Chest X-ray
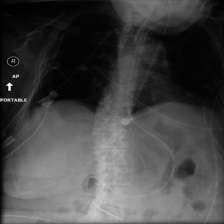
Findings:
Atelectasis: negative
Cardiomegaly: negative
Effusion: negative
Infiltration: negative
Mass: negative
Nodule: negative
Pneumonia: negative
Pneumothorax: negative
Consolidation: negative
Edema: negative
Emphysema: negative
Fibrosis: negative
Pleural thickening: negative
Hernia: negative